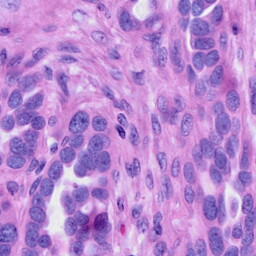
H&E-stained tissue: Ovarian